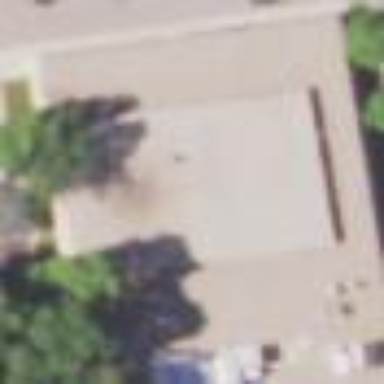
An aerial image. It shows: Public building.